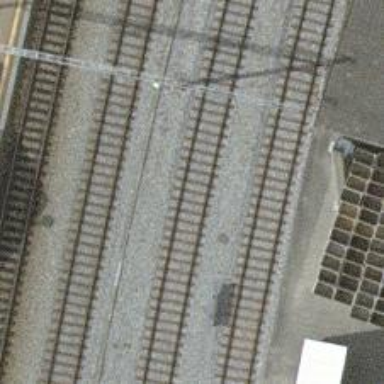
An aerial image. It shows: Railway yard with electrified tracks and single track.